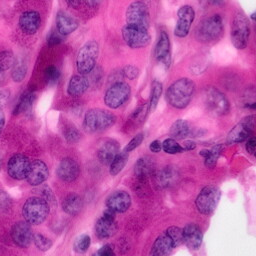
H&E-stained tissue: Pancreatic